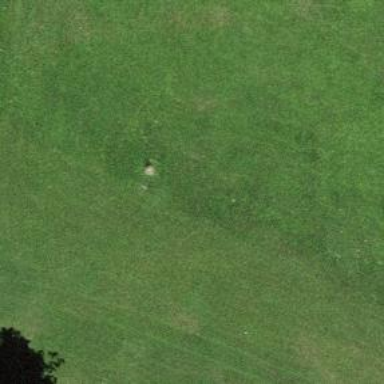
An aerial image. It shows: Disc golf hole as part of disc golf sport activity.